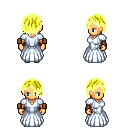
a pixel art fantasy rpg character, female body template, human, tanned skin, underdress, teal pants, gold bangs hairstyle, leather bracers, white slippers, four views (front, back, left, right), 2x2 character sprite sheet, small pixel art, hard edges, no anti-aliasing